Aerial crown-view tile of a tropical tree (Barro Colorado Island, Panama), acquired 20241014:
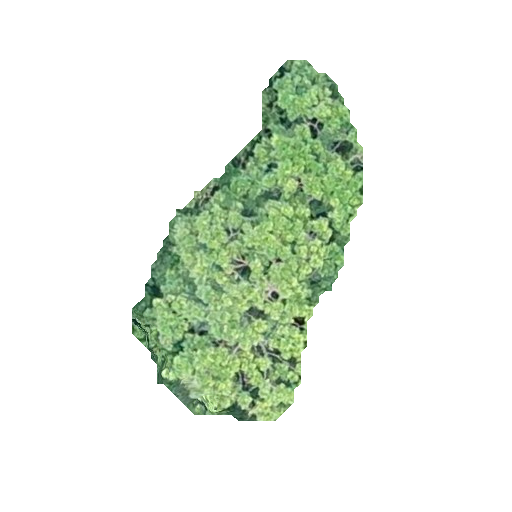
Species: Simarouba amara
GBIF accepted scientific name: Simarouba amara
Crown area: 76.112 m²